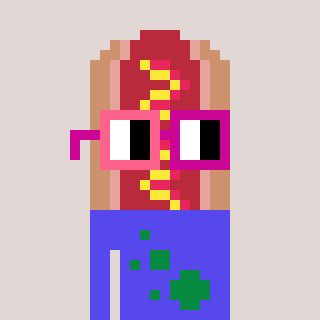
a pixel art character with square pink and red glasses, a hotdog-shaped head and a computerblue-colored body on a warm background